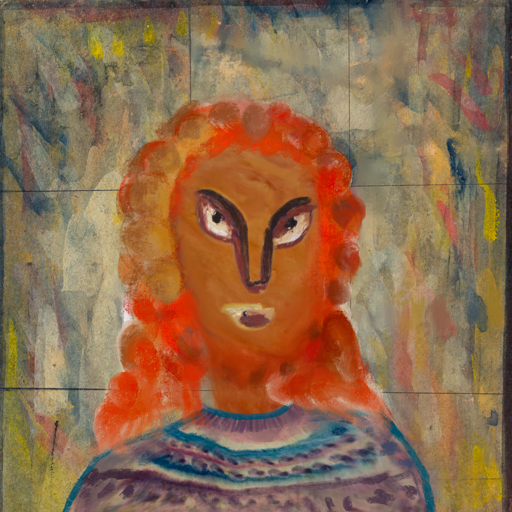
Background: GypsyMother, Head And Neck Front: Pious_Lady, Face Front: After_Raid, Bust: HillGirl, Hair Front: Rupkatha, Head Accessory: Blank, Second Necklace: Blank, Necklace: Blank, Baby: Blank